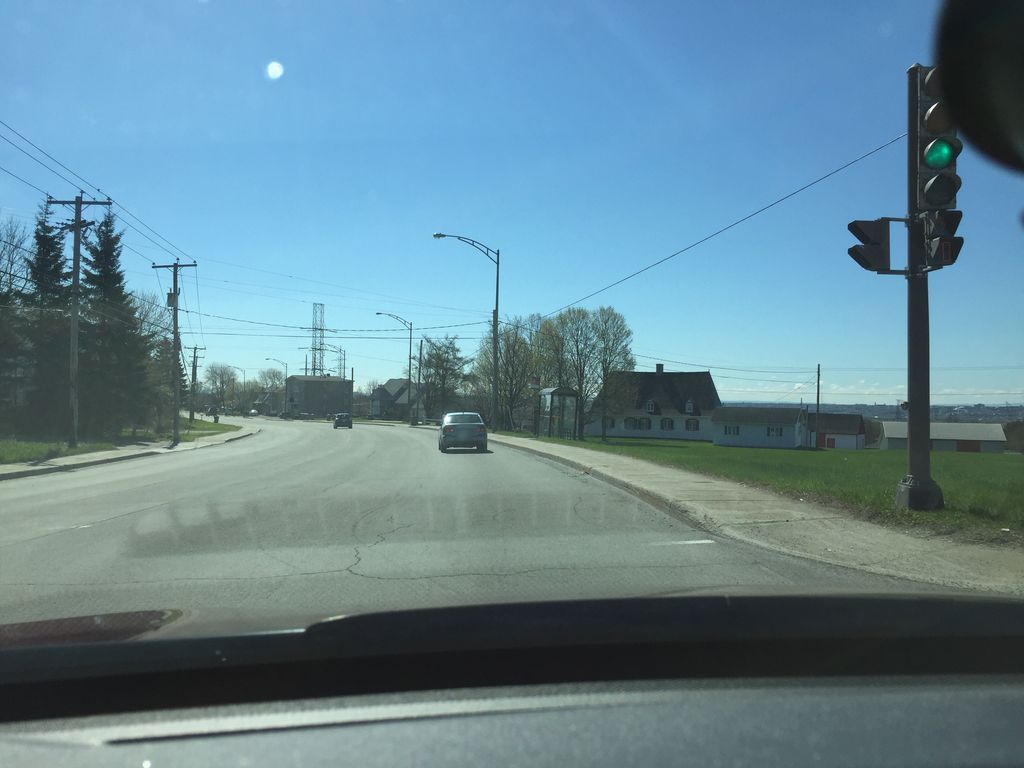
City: quebec_city